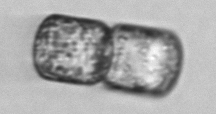
Label: Lauderia_annulata